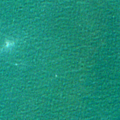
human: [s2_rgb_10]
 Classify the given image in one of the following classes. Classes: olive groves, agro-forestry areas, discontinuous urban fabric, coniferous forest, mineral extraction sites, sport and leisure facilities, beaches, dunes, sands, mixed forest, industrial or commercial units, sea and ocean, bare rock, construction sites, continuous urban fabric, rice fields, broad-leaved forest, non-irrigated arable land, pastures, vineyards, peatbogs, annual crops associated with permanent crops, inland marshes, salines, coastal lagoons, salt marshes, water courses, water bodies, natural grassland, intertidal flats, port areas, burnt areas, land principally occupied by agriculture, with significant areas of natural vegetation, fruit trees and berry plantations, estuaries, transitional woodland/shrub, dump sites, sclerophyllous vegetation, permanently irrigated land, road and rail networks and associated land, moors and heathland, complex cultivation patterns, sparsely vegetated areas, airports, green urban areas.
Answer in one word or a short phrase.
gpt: sea and ocean